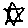
Label: star